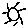
Label: sun